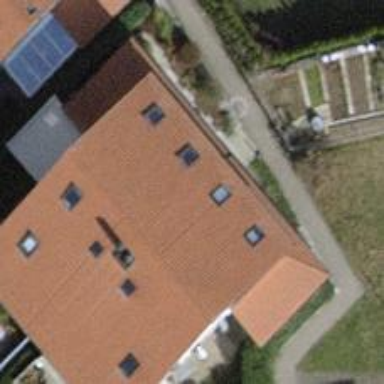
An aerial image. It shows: Terrace building.